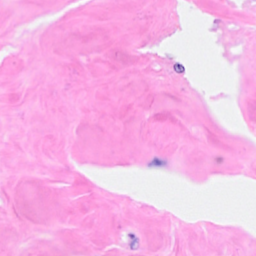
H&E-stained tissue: Breast